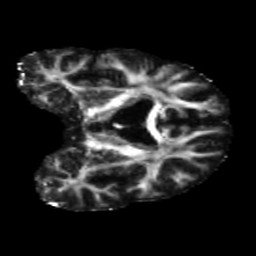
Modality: FA
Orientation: coronal
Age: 68
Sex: male
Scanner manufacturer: siemens
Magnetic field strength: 3 T
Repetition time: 5.47 s
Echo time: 0.0854 s